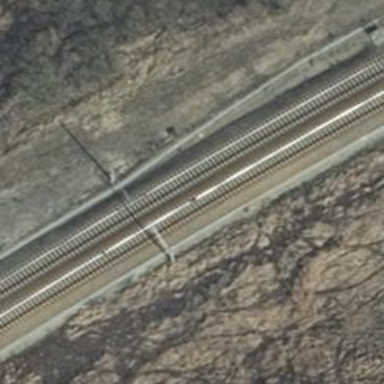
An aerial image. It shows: Milestone along the railway with catenary mast.